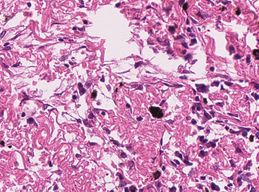
Tumor epithelial tissue: no
Tumor-associated stroma tissue: yes
Normal tissue: no